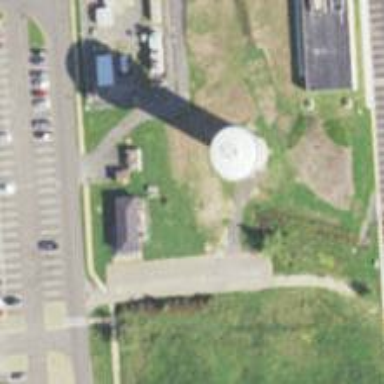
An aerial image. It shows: Water tower that is man-made.